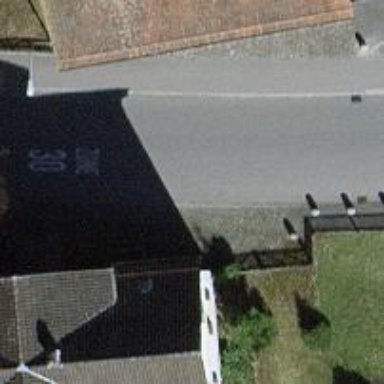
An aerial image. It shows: Residential road with asphalt surface. There is sidewalk on the left side.